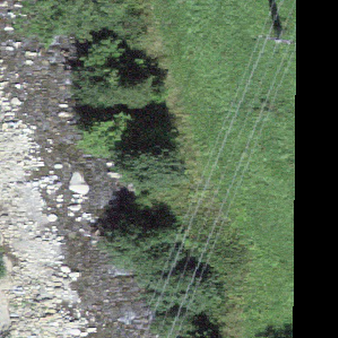
Label: other